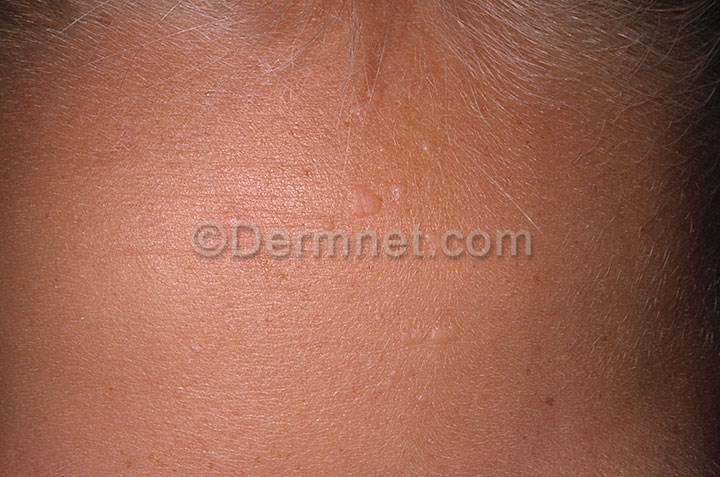
Disease: Warts Molluscum and other Viral Infections